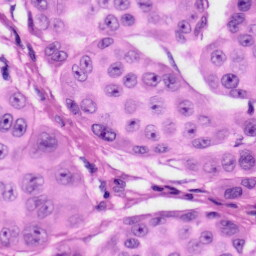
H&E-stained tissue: Skin